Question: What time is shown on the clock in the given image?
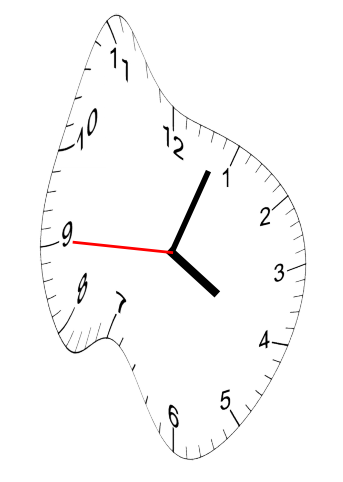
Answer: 04:03:45